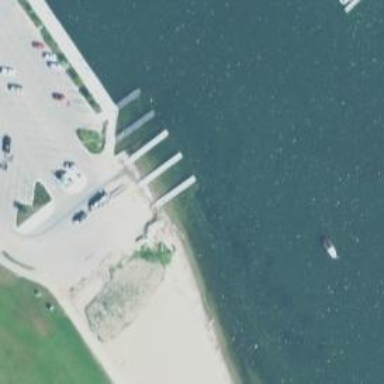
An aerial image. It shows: Slipway on leisure land.